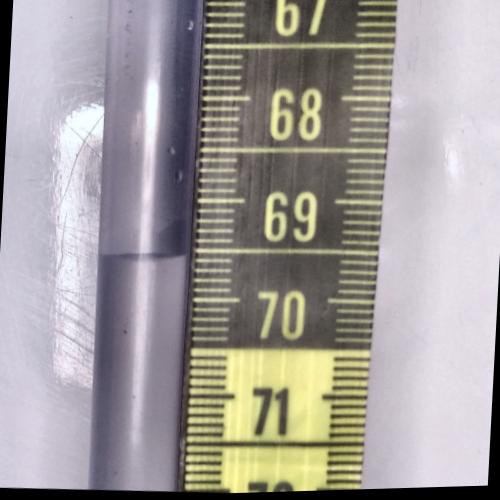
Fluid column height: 69.6 cm